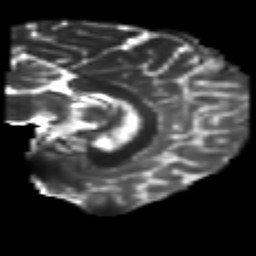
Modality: T2w
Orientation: sagittal
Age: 23
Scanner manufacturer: philips
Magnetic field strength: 3 T
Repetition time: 7.742 s
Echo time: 0.1219 s